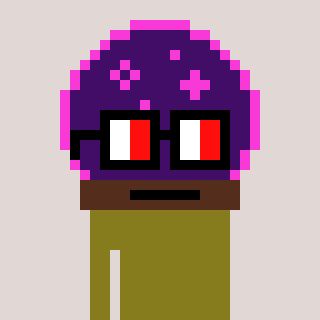
a pixel art character with square glasses with black frames and red eyes, a crystalball-shaped head and a gunk-colored body on a warm background